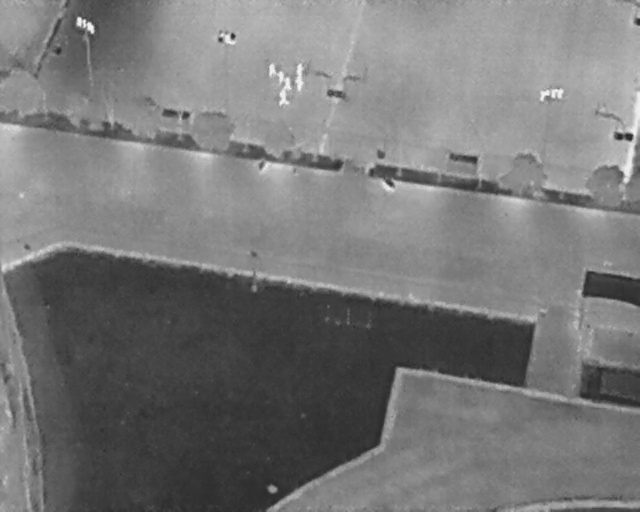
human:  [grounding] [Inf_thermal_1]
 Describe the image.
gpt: In the satellite image, there is  <ref>4 small person </ref> <box>[[41, 12, 43, 14, 2], [42, 14, 45, 15, 2], [43, 15, 46, 17, 2], [45, 15, 47, 17, 2]]</box> located at top,  <ref>2 medium person </ref> <box>[[42, 17, 45, 20, 2], [45, 12, 48, 14, 2]]</box> located at top.